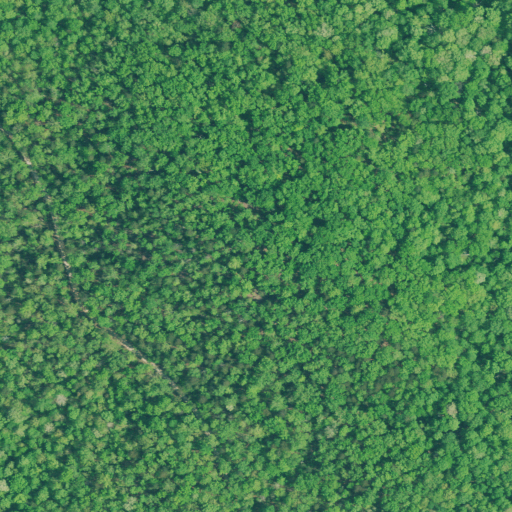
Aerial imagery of mountain in South Carolina named Worth Mountain containing deciduous forest and mixed forest